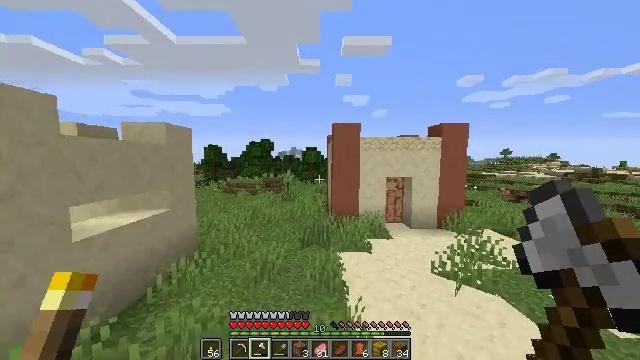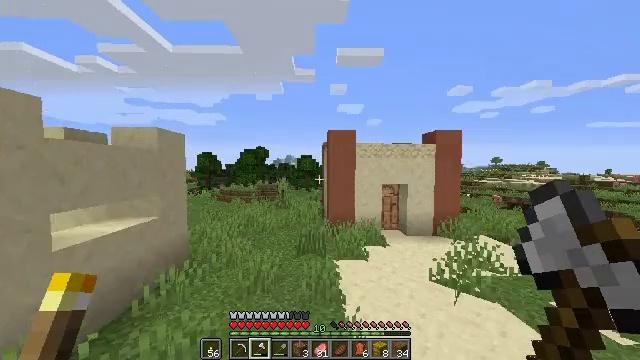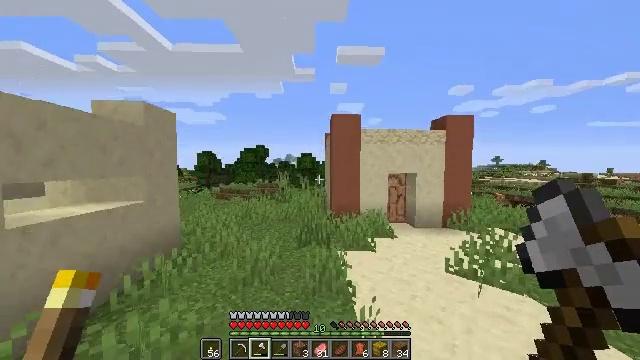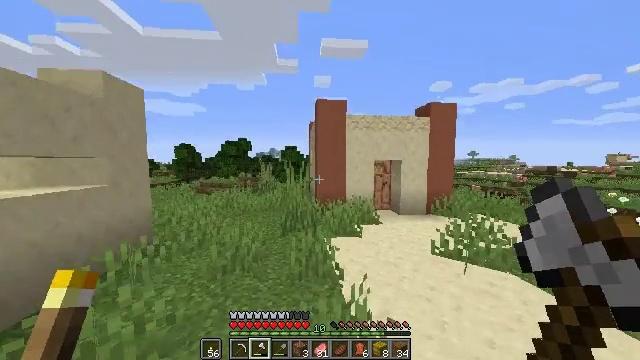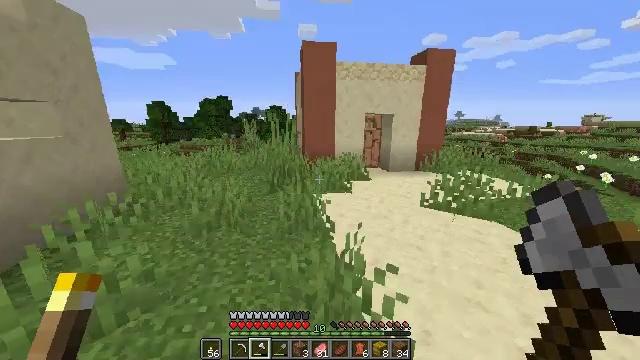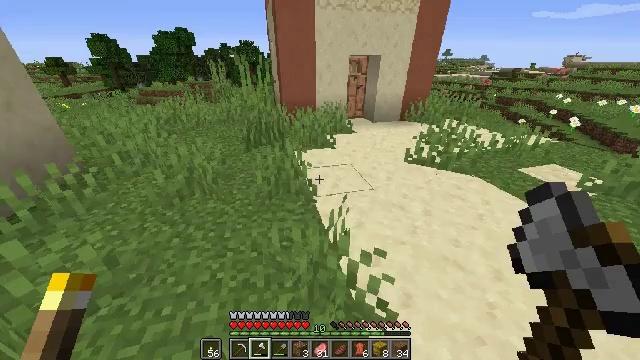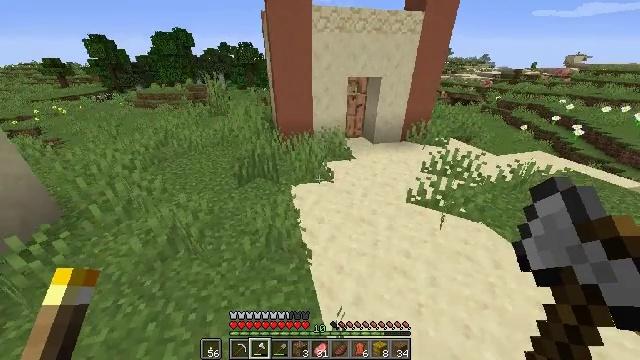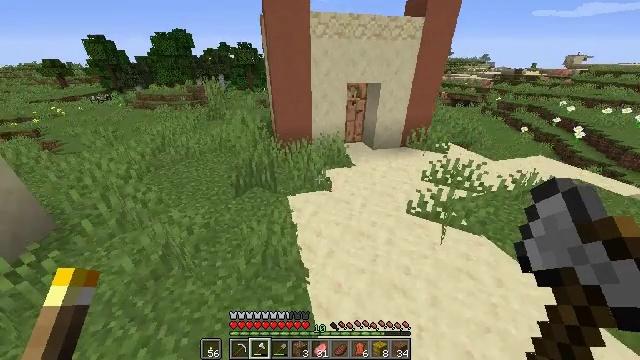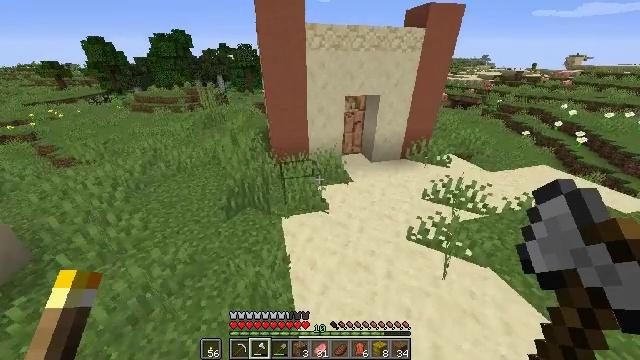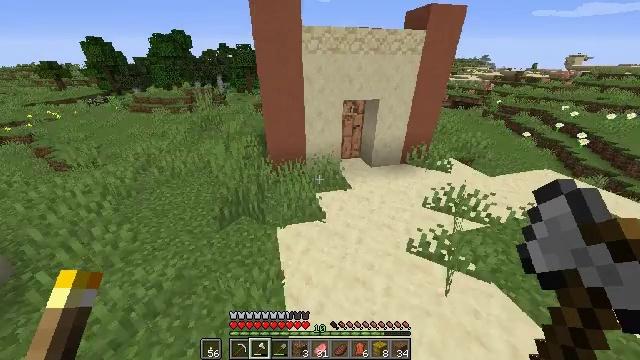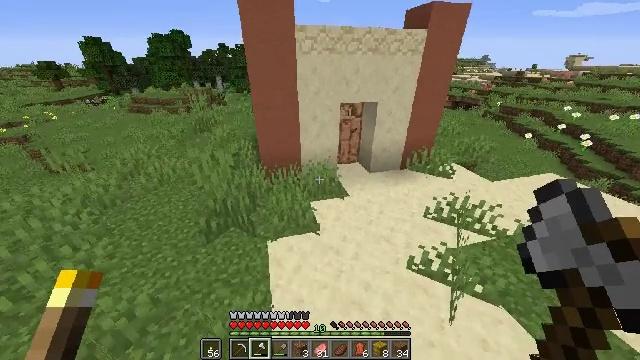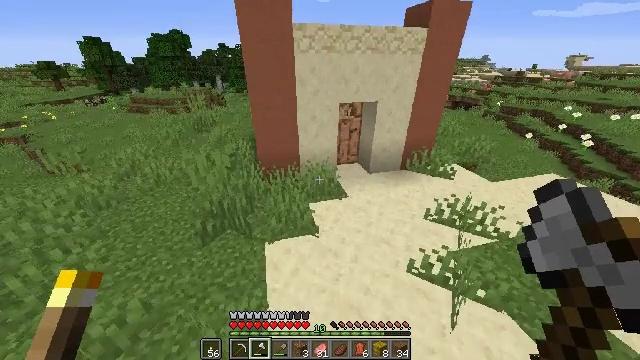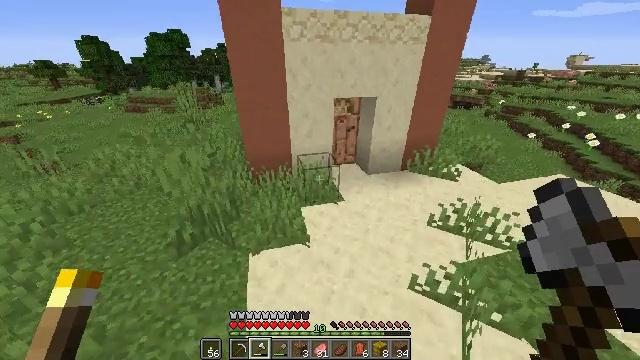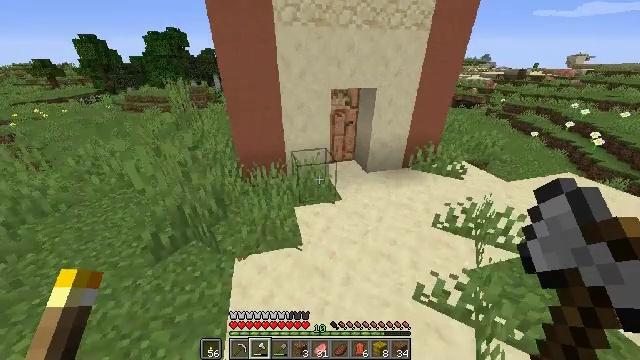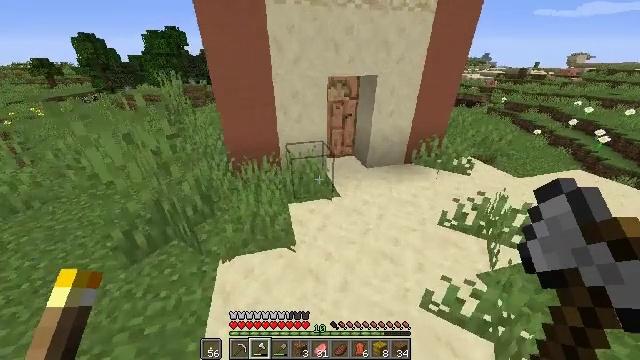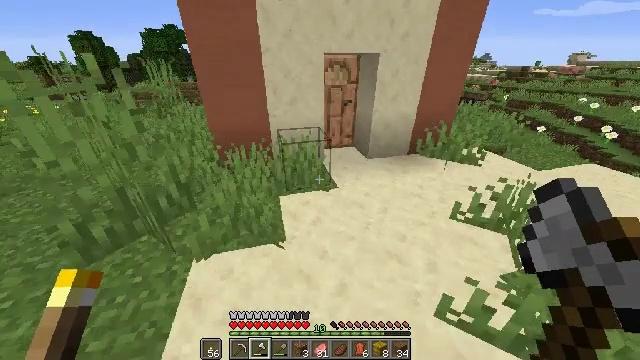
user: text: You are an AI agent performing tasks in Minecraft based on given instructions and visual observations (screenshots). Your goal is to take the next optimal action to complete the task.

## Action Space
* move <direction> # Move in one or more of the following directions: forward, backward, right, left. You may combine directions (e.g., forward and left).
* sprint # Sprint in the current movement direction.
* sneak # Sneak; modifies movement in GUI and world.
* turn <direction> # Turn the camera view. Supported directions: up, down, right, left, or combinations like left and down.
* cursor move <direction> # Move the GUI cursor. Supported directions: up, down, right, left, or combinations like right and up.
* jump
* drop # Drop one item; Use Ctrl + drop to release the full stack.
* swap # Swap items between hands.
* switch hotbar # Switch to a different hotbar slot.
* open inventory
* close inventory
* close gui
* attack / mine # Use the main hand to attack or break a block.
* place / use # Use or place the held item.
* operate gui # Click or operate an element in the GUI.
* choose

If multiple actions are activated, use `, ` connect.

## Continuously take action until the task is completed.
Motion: motion action
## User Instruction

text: Gather sandstone wall materials.
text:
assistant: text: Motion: move forward and move right, sprint, turn right and up, jump
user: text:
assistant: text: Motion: move forward and move right, sprint, jump
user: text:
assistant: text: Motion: move forward and move right, sprint, turn right and down, jump
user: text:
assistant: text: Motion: move forward and move right, sprint, turn right and down, jump
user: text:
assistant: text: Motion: move forward and move right, sprint, turn right and down, jump
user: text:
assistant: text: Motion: move forward and move right, sprint, jump
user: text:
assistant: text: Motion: move forward and move right, sprint, jump
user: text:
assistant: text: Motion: move forward and move right, sprint, jump
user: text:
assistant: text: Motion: move forward and move right, sprint, jump
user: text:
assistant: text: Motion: move forward and move right, sprint, jump
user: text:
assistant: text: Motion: move forward and move right, sprint, jump
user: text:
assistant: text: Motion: move forward, sprint, jump
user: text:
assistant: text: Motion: move forward, sprint, jump
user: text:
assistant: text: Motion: move forward, sprint, jump
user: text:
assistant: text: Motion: move forward, sprint, jump
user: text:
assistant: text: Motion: move forward, sprint, jump
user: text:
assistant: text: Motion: move forward, sprint, turn left
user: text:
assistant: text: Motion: move forward, sprint
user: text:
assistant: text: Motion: move forward, sprint
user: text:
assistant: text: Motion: move forward and move right, sprint
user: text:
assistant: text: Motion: move forward and move right, sprint, turn down
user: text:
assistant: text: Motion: move forward, sprint, turn down
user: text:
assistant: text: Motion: move forward, sprint, turn left and down
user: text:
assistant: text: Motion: move forward, sprint, turn left and up, use / place
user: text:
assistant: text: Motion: move forward, sprint, use / place
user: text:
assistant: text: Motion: move forward, sprint, use / place
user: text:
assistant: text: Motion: move forward and move right, sprint
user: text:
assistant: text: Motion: move forward and move right, sprint
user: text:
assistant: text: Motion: move forward and move right, sprint
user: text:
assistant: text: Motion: move forward, sprint, turn left